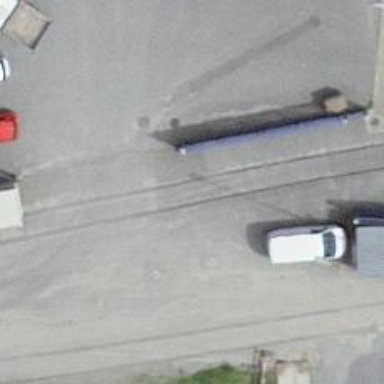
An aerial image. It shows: Railway level crossing.